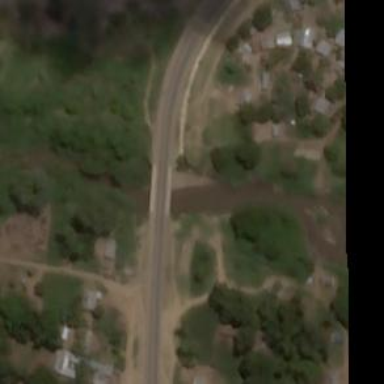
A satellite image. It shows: Secondary road with bridge.